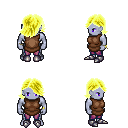
a pixel art fantasy rpg character, male body template, dark elf, purple skin, brown tunic, magenta pants, gold swoop hairstyle, bracelets, metal boots, four views (front, back, left, right), 2x2 character sprite sheet, small pixel art, hard edges, no anti-aliasing